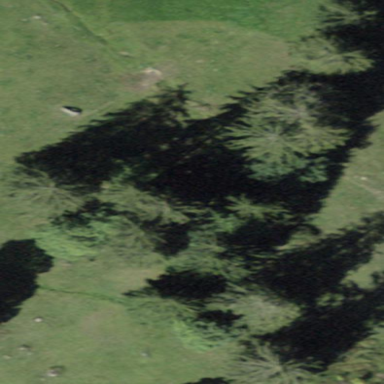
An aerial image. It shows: Forest area.